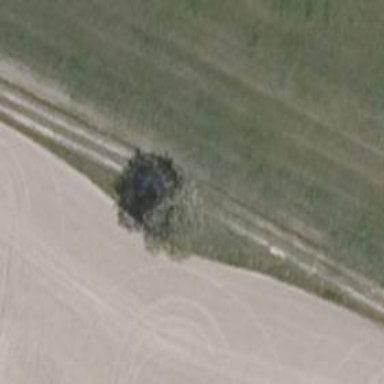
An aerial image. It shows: Deciduous tree with broadleaved leaves.